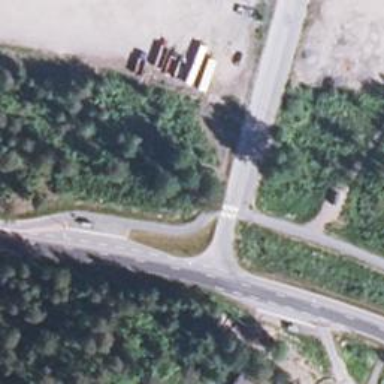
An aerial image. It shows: Asphalt cycleway.